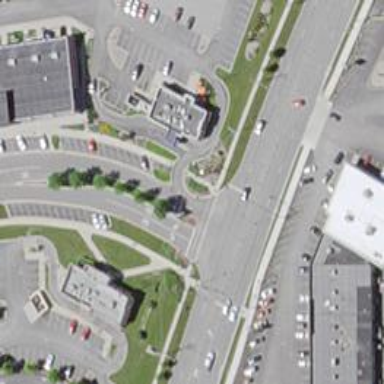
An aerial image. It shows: Asphalt service road leading through building passage tunnel.